Question: I have created a ready to go MongoDB server on Google Cloud using the default parameters. Everything is working fine between them (there is communication and I can add DBs and collections). However, I can't connect to MongoDB on any external machine.
I created the firewall rules in GCP allowing all the connections ("0.0.0.0./0") on the port 27017.
I am running the command:
'''
giuseppe@ubuntu:~$ mongo --host rs0/104.154.xx.xxx,173.255.xxx.xxx,104.197.xxx.xxx
giuseppe@ubuntu:~$ mongo --host rs0/104.154.xxx.xxx:27017,173.255.xxx.xxx:27017,104.197.xxx.xxx:27017
'''
I'm getting the same error on both of them. I don't know how to resolve this issue.
'''
connecting to: rs0/104.154.41.xxx,173.255.xxx.xxx,104.197.22.xxx:27017/test
2015-03-18T19:47:33.<PHONE> starting new replica set monitor for replica set rs0 with seeds 104.154.41.xxx:27017,104.197.22.1xx:27017,xx.255.114.xxx:27017
2015-03-18T19:47:33.<PHONE> [ReplicaSetMonitorWatcher] starting
2015-03-18T19:47:34.<PHONE> changing hosts to rs0/mongo-db-jff3:27017,mongo-db-vnc4:27017 from rs0/104.154.41.246:27017,1xx.197.22.xxx:27017,173.255.1xx.xx:27017
2015-03-18T19:47:34.<PHONE> getaddrinfo("mongo-db-vnc4") failed: Name or service not known
2015-03-18T19:47:34.<PHONE> getaddrinfo("mongo-db-jff3") failed: Name or service not known
2015-03-18T19:47:34.<PHONE> Error: connect failed to replica set rs0/104.154.xxx.xxx:27017,173.2xx.xxx.68:27017,104.197.22.xxx:27017 at src/mongo/shell/mongo.js:148
'''
Here are my firewall settings.

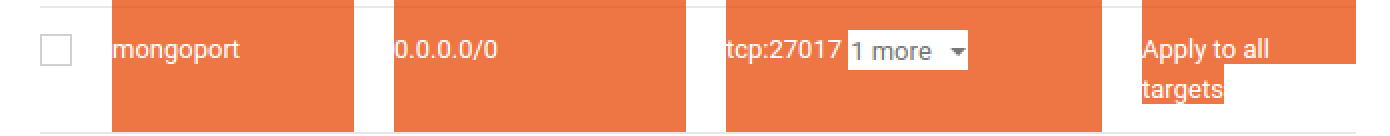
Answer: Did you
- - -
?
I explained how to open a port to the outside world in detail <URL>. Replace with your own port number.